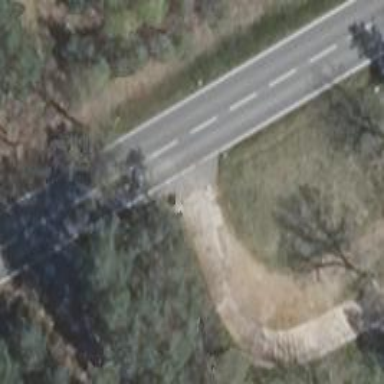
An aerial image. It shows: Primary road with asphalt surface.